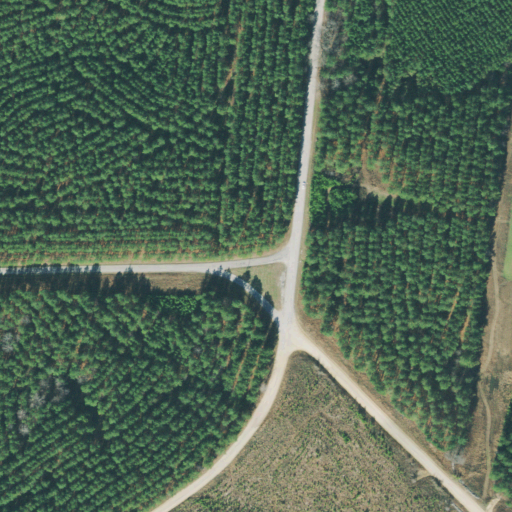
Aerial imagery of mountain in Tennessee named Tie Camp Hill containing evergreen forest, open development, pasture, low intensity development, mixed forest, shrub, medium intensity development, deciduous forest, and grassland